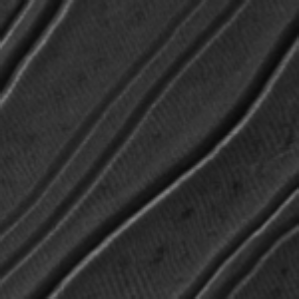
Label: frost